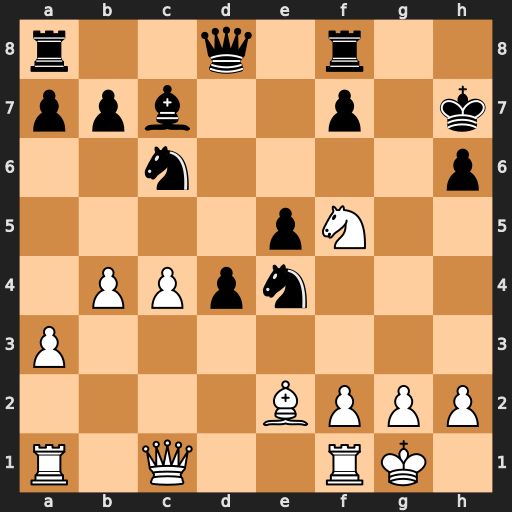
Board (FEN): r2q1r2/ppb2p1k/2n4p/4pN2/1PPpn3/P7/4BPPP/R1Q2RK1
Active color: w
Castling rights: -
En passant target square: -
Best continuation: Qxh6+ Kg8 Qg7#